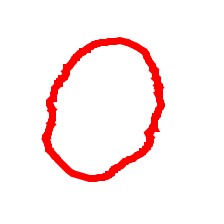
Shape: circle